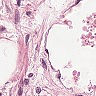
Metastatic tissue present: no